Question: I'm trying to fetch the data from a webpage and display it in format consisting of rows having 4 columns.
Data present on webpage:
'SBIN ;1916.00;1886.85;1.54@LT ;1315.50;1310.30;0.40@TCS ;1180.00;1178.00;0.17@AXISBANK ;1031.30;1005.95;2.52@MARUTI ;1000.35;992.35;0.81@PNB ;931.90;916.35;1.70@GAIL ;400.00;398.45;0.39@'
I want to diaplay it in the form
'''
SBIN.........1916.00.....1886.85.....1.54
LT...........1315.50.....1310.30.....0.40 and so on.
'''
Note that I don't want dots, I want each value to be a separate column within a row.
My Data consists of 7 rows.
When I run the below code, I get this output
i.e.
'''
values[0] values[1] values[2] values[3]
values[1] values[2] values[3] values[4]
values[2] values[3] values[4] values[5]
'''
(It prints all 4 cols of 1st row, then col 2-4 of 1st row and col1 of 2nd row, then cols 3-4 of 1st row and col 1-2 of 2nd row and so on...)
'''
public class ReadWebpageAsyncTask extends Activity {
private EditText ed;
private ListView lv;
@Override
public void onCreate(Bundle savedInstanceState) {
super.onCreate(savedInstanceState);
setContentView(R.layout.main);
ed = (EditText) findViewById(R.id.ed);
lv = (ListView) findViewById(R.id.list);
DownloadWebPageTask task = new DownloadWebPageTask();
task.execute(new String[] { "http://abc.com/default.aspx?id=G" });
}
private class DownloadWebPageTask extends AsyncTask<String, Void, String> {
@Override
protected String doInBackground(String... urls) {
String response = "";
for (String url : urls) {
DefaultHttpClient client = new DefaultHttpClient();
HttpGet httpGet = new HttpGet(url);
try {
HttpResponse execute = client.execute(httpGet);
InputStream content = execute.getEntity().getContent();
BufferedReader buffer = new BufferedReader(
new InputStreamReader(content));
String s = "";
while ((s = buffer.readLine()) != null) {
response += s;
}
} catch (Exception e) {
e.printStackTrace();
}
}
return response;
}
@Override
protected void onPostExecute(String result) {
int sub = result.lastIndexOf('@', result.length() - 1);
String s1 = result.substring(0, sub + 2);
String temp[];
String subarr[] = new String[100];
;
Log.v("data = ", s1);
// String s = s1.replace(";", " - ");
final String arr[] = s1.split("@");
for (int i = 0; i < arr.length; i++) {
Log.v("arr" + i, arr[i] + " " + arr.length);
}
for (int i = 0; i < arr.length - 1; i++)
{
temp = arr[i].split(";");
subarr[(4 * i)] = temp[0];
subarr[(4 * i) + 1] = temp[1];
subarr[(4 * i) + 2] = temp[2];
subarr[(4 * i) + 3] = temp[3];
}
lv.setAdapter(new MyAdapter(ReadWebpageAsyncTask.this, subarr));
}
}
}
'''
'''
<?xml version="1.0" encoding="utf-8"?>
<LinearLayout xmlns:android="http://schemas.android.com/apk/res/android"
android:orientation="vertical"
android:layout_width="match_parent"
android:layout_height="match_parent">
<EditText android:id="@+id/ed"
android:layout_width="match_parent"
android:layout_height="wrap_content"
android:hint="Search">
</EditText>
<ListView android:id="@+id/list"
android:layout_width="wrap_content"
android:layout_height="wrap_content">
</ListView>
</LinearLayout>
'''
'''
public class MyAdapter extends ArrayAdapter<String> {
private final Context context;
private final String[] values;
private String item1, item2, item3, item0;
int x = 0, i = 1, y = 1;
public MyAdapter(Context context, String[] values) {
super(context, R.layout.row, values);
this.context = context;
this.values = values;
}
@Override
public String getItem(int position) {
return values[position];
}
@Override
public View getView(int position, View convertView, ViewGroup parent) {
LayoutInflater inflater = (LayoutInflater) context
.getSystemService(Context.LAYOUT_INFLATER_SERVICE);
View rowView = inflater.inflate(R.layout.row, parent, false);
TextView tv1 = (TextView) rowView.findViewById(R.id.col1);
TextView tv2 = (TextView) rowView.findViewById(R.id.col2);
TextView tv3 = (TextView) rowView.findViewById(R.id.col3);
TextView tv4 = (TextView) rowView.findViewById(R.id.col4);
if (y < 8) {
item0 = getItem(position);
Log.v("pos = ", "" + position);
item1 = getItem(position + 1);
item2 = getItem(position + 2);
item3 = getItem(position + 3);
tv1.setText(item0);
tv2.setText(item1);
tv3.setText(item2);
tv4.setText(item3);
} else {
Log.v("y= ", "" + y);
}
return rowView;
}
}
'''
'''
<?xml version="1.0" encoding="utf-8"?>
<LinearLayout xmlns:android="http://schemas.android.com/apk/res/android"
android:layout_width="match_parent"
android:layout_height="match_parent"
android:orientation="horizontal" >
<TextView android:id="@+id/col1"
android:layout_width="150dip"
android:layout_height="wrap_content"/>
<TextView android:id="@+id/col2"
android:layout_width="70dip"
android:layout_height="wrap_content"/>
<TextView android:id="@+id/col3"
android:layout_width="70dip"
android:layout_height="wrap_content"/>
<TextView android:id="@+id/col4"
android:layout_width="match_parent"
android:layout_height="wrap_content"/>
</LinearLayout>
'''
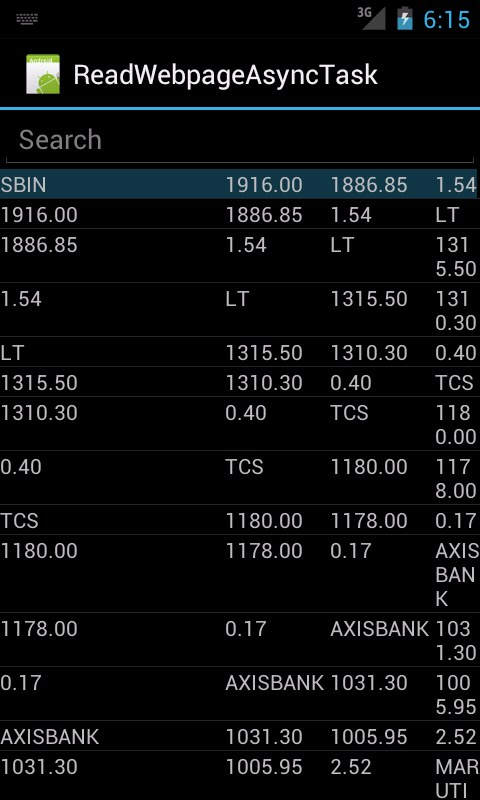
Answer: Try using ListView
Instead of TableLayout add ListView to your xml and place the content on table in new xml
Create an adapter by extending ArrayAdapter and set this adapter on your listView.